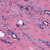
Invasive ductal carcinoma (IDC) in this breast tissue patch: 1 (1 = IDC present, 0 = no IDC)